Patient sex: M
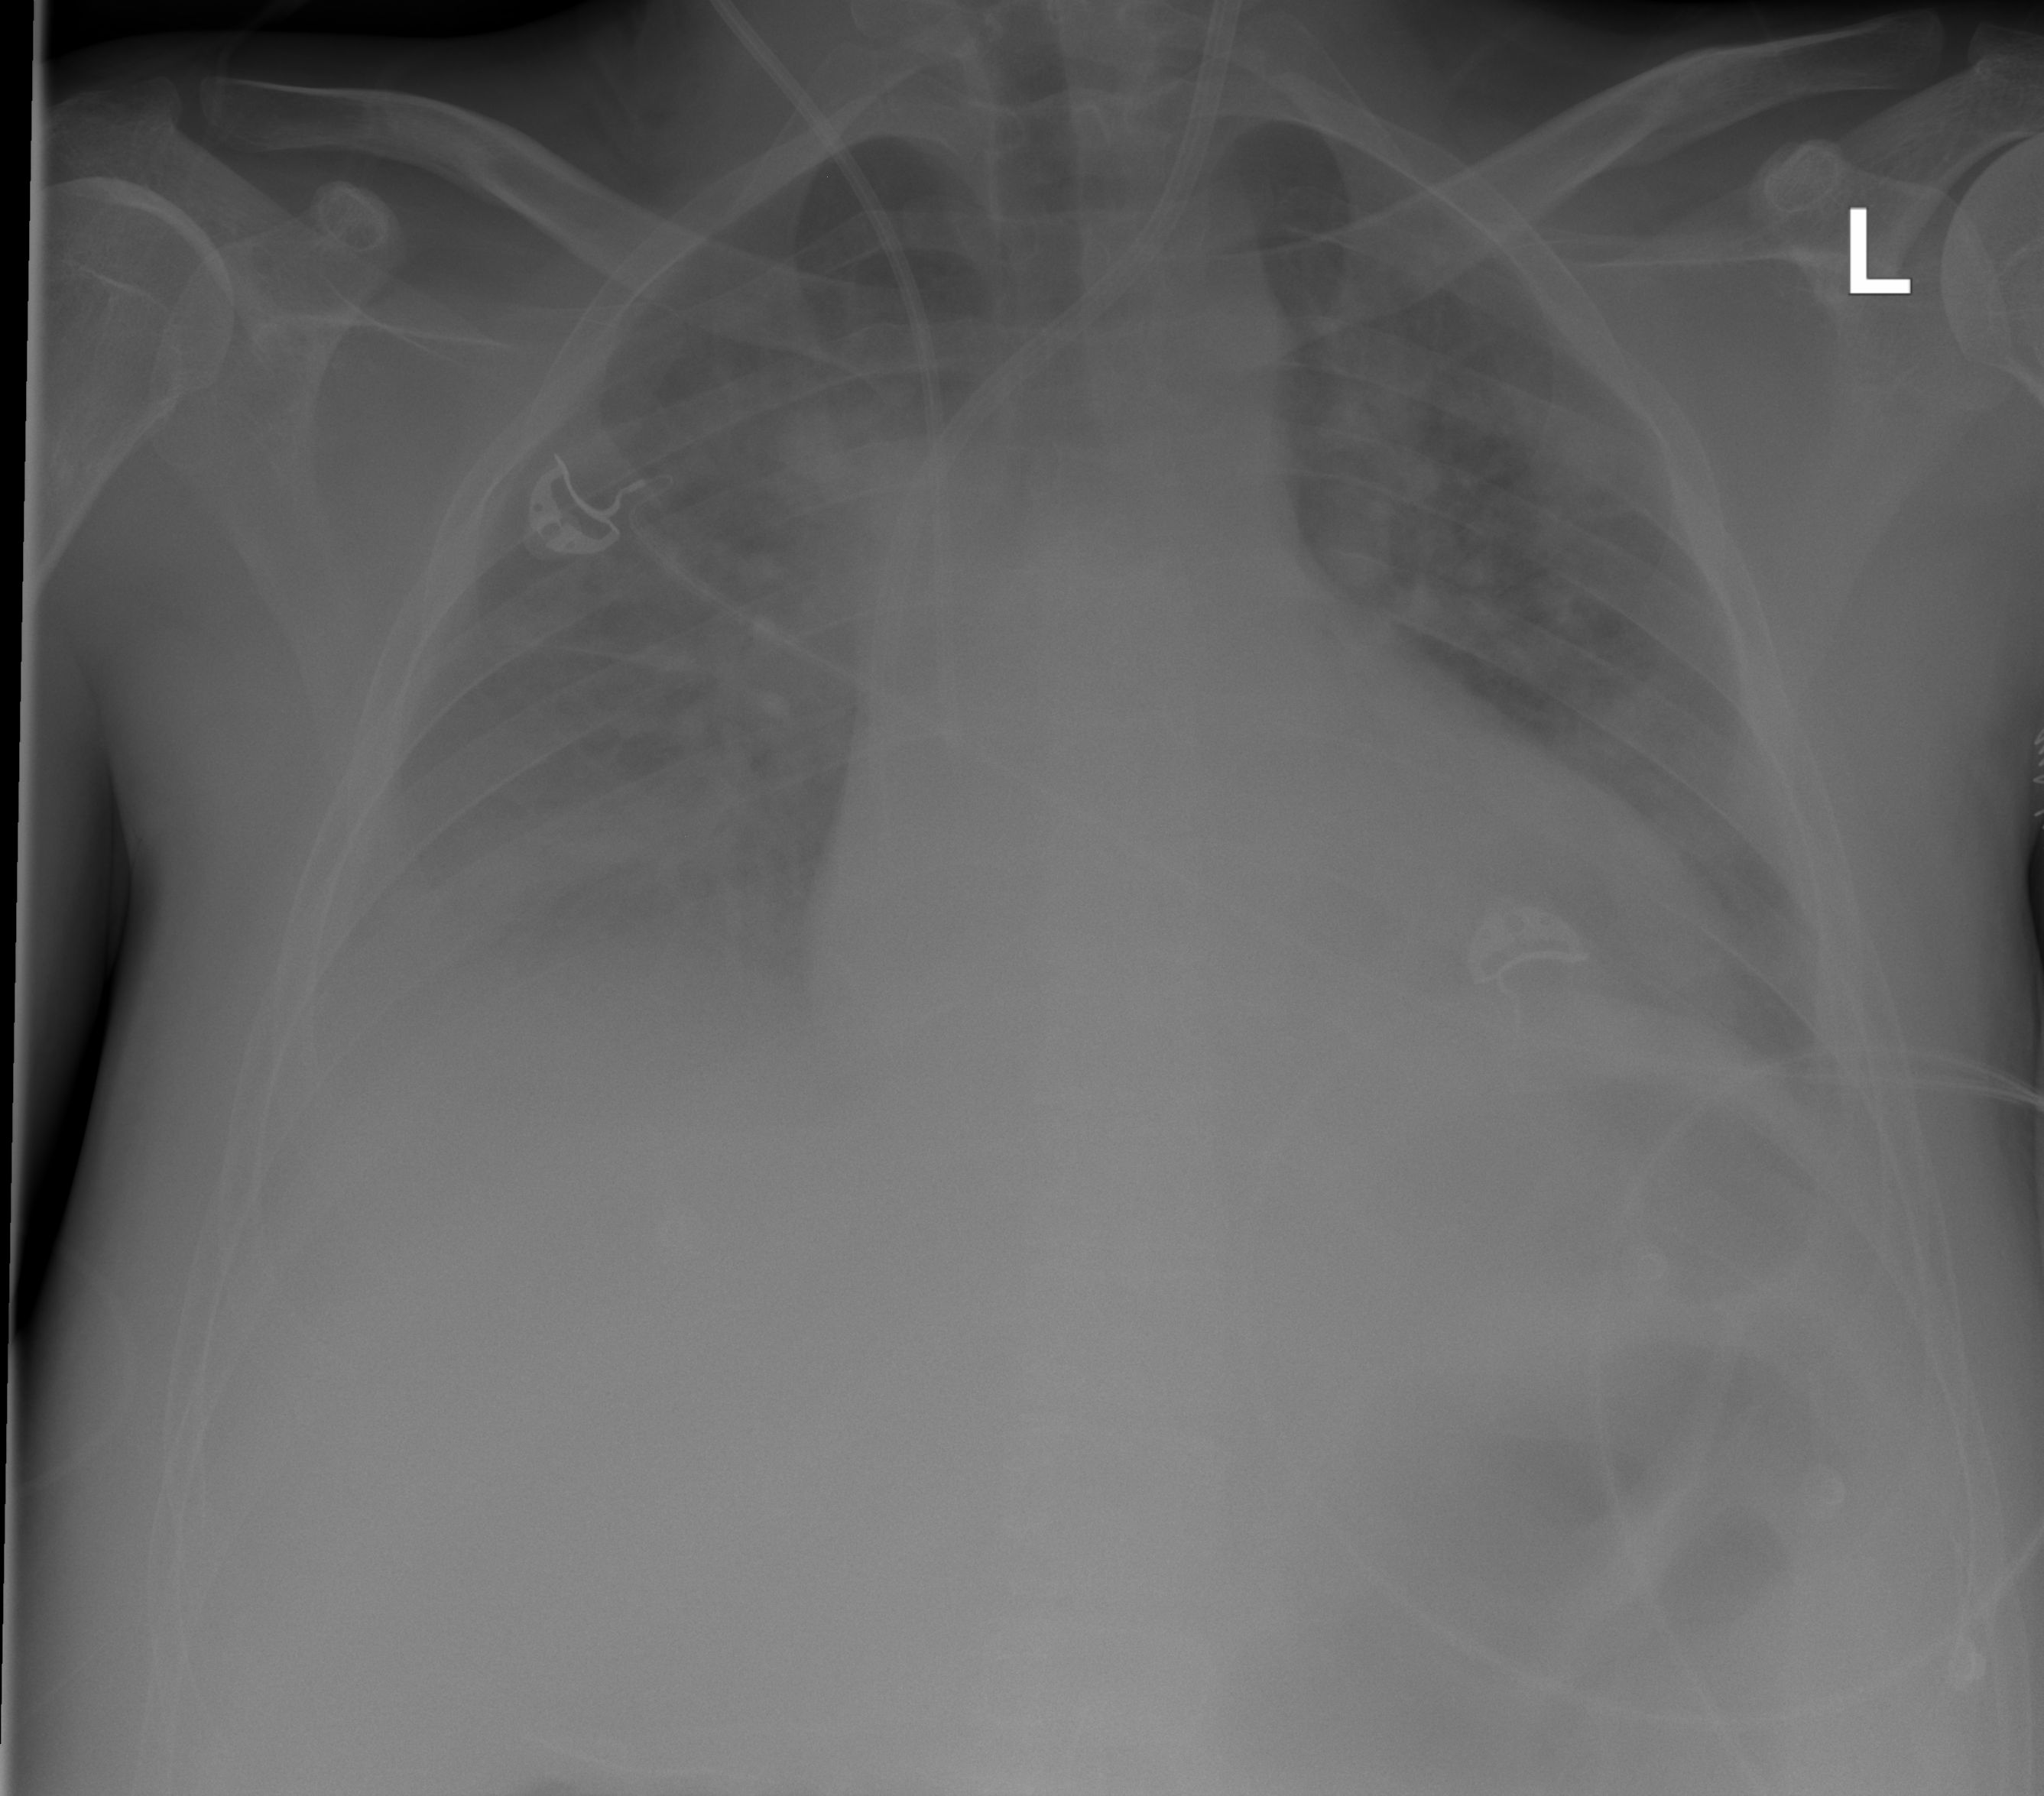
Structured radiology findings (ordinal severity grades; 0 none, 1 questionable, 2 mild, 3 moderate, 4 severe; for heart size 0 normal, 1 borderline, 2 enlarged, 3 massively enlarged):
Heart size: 2
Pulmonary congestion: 2
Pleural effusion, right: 3
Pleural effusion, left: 2
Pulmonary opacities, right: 2
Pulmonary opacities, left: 2
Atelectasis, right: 2
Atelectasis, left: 2